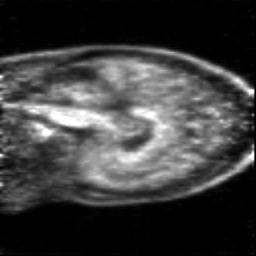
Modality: PET
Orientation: sagittal
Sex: female
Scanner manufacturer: siemens